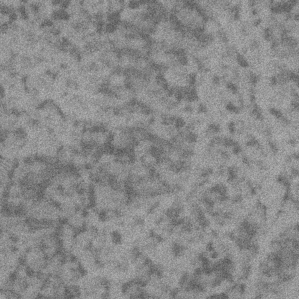
Label: frost